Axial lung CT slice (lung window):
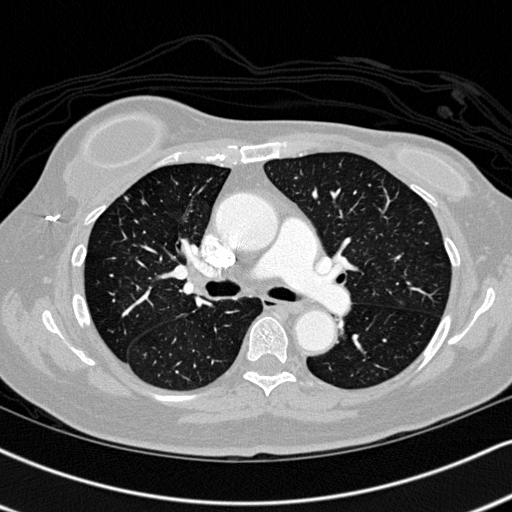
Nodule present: no